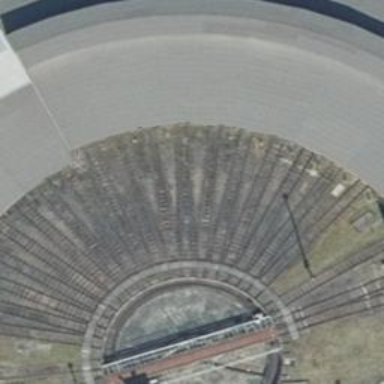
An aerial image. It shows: Railway yard in service.